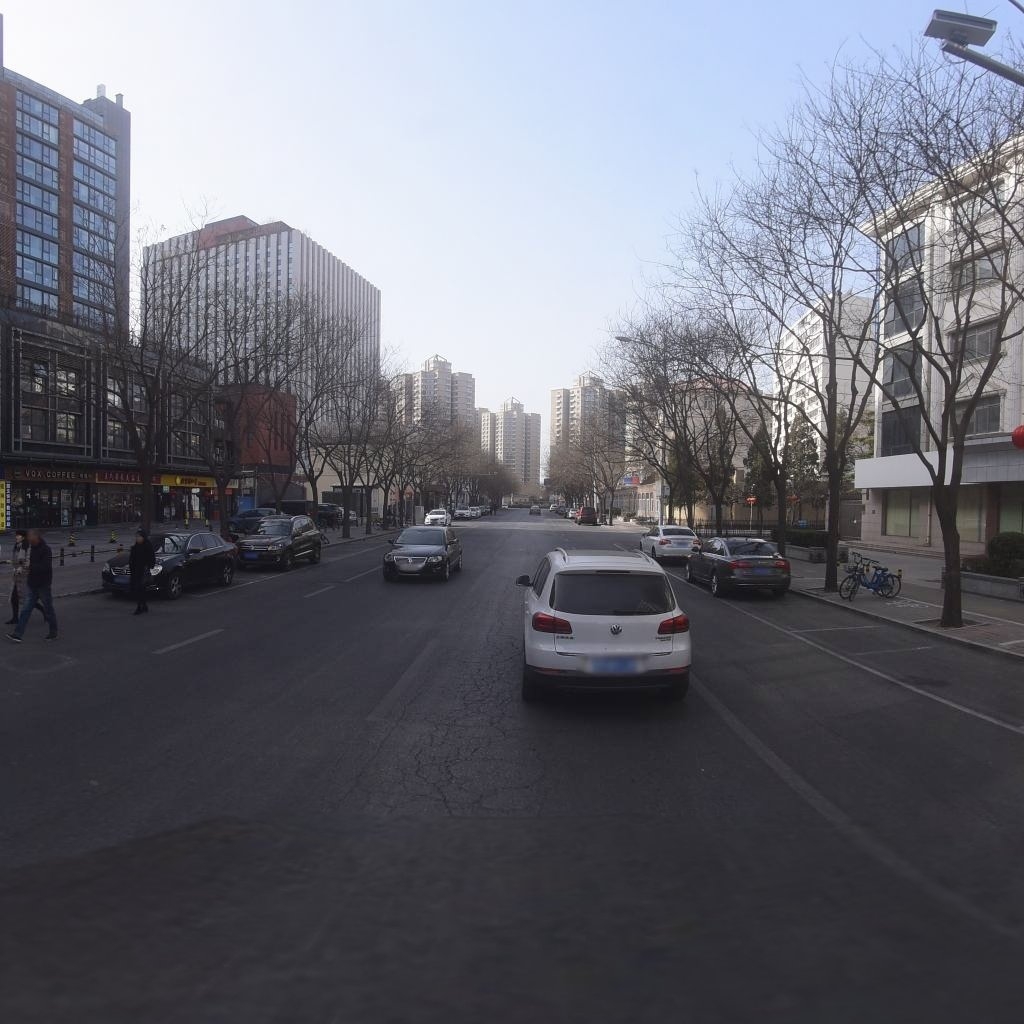
Region: Xicheng
Road damage annotations: manhole cover, alligator crack